九年级 · 计数
(10分)某校活动课要求每位同学在乒乓球、篮球、排球、羽毛球4类体育项目中任选一项参加.为了解同学对这4类体育项目的报名情况,学校对本校50名学生进行抽样调查,并绘制统计图.请根据统计图回答下列问题:（1）已知全校共有500名学生,估计报名参加乒乓球项目的学生有多少人.（2）甲、乙、丙三人的乒乓球水平相当,学校决定从这三名同学中任选两名参加市乒乓球比赛,请用画树状图或列表法求甲被选中的概率.50名学生参加体育活动情况统计图
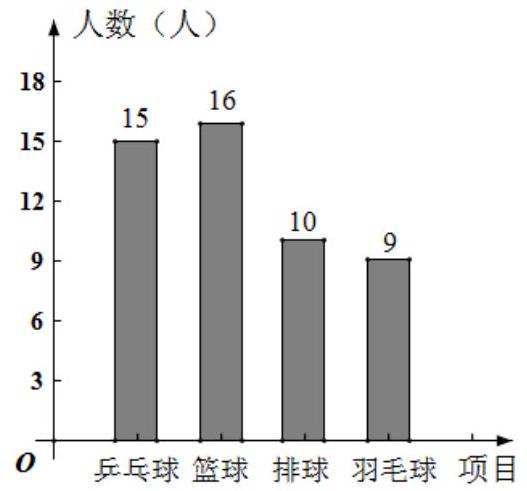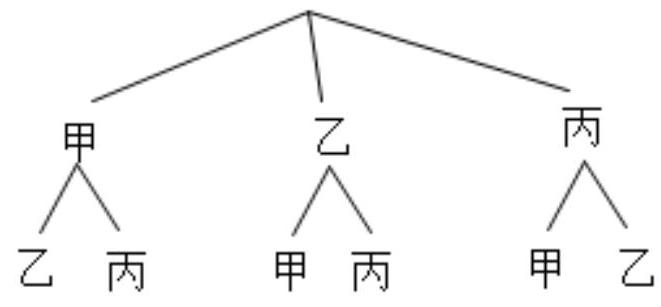
答案: 解:(1)$500timesfrac{15}{500}=150$(人),$therefore$估计报名参加乒乓球项目的有150人.(2)列表法:||甲|乙|丙||:---|:-----|:-----|:-----||甲||甲,乙|甲,丙||乙|乙,甲||乙,丙||丙|丙,甲|丙,乙||树状图:$thereforeP_{text{(甲)})}=frac{2}{3}$.